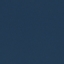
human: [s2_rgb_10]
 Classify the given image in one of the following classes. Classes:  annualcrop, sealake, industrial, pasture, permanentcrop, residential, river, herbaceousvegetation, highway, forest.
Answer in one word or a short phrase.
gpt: SeaLake